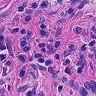
Metastatic tissue present: yes